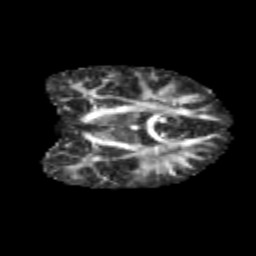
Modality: FA
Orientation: coronal
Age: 11
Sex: male
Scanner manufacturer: siemens
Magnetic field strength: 3 T
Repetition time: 3.8 s
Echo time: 0.07 s